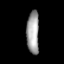
Tissue: lung
Cell type: Endothelial cells
Senescence score: 0.5768
Nuclear area (px): 528
Mean DAPI intensity: 158.252